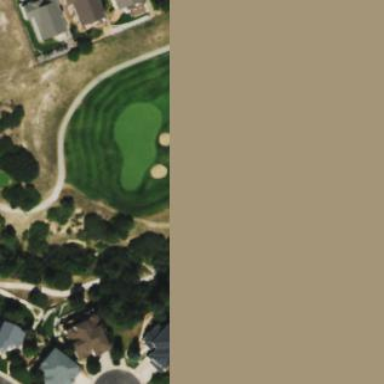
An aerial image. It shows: Golf rough area.